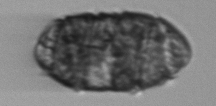
Label: Margalefidinium